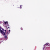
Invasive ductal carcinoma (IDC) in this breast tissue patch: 0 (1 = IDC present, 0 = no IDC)